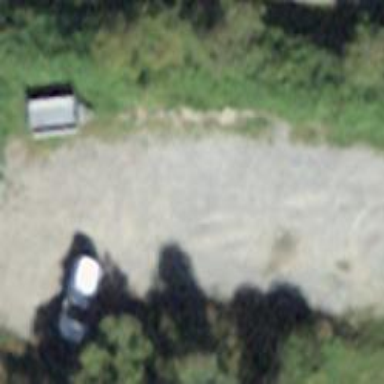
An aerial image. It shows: Parking area with gravel surface.